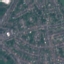
Label: Residential